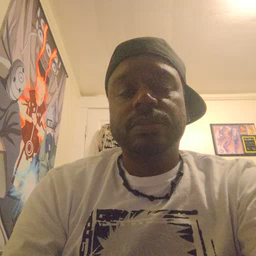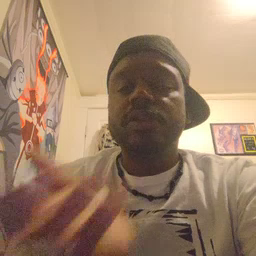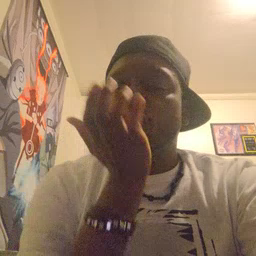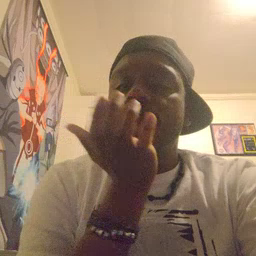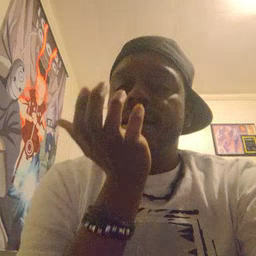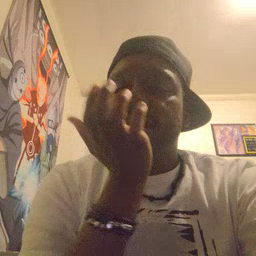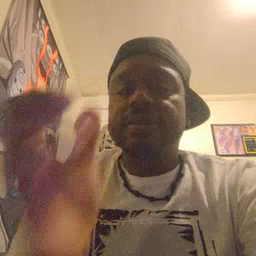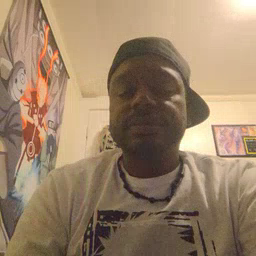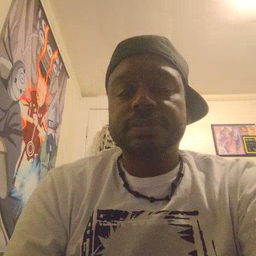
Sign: grass